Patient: sex F, age 54
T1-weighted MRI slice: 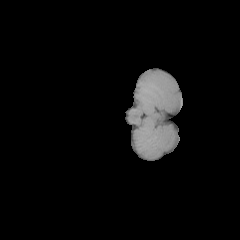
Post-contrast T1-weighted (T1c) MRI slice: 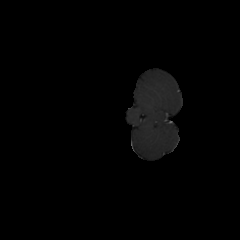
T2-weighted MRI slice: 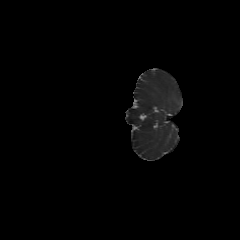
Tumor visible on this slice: no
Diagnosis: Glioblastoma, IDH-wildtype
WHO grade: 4